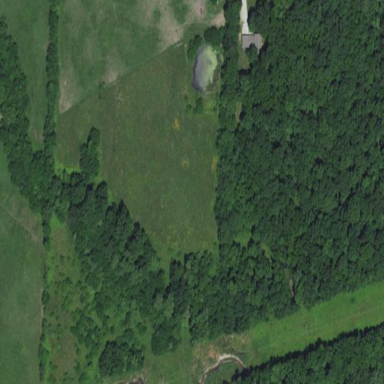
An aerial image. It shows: Deciduous broadleaved woodland.